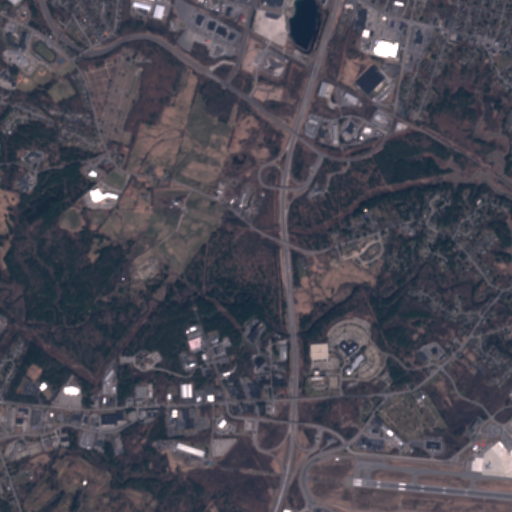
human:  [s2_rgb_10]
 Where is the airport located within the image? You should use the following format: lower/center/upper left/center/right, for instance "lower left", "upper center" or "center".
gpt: The airport is located in the lower right of the image.
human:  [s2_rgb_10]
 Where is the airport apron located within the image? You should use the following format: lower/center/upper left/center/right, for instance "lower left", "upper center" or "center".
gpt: The airport apron is located in the lower right of the image.
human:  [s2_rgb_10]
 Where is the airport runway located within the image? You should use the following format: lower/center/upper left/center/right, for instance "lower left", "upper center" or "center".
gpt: The airport runway is located in the lower right of the image.
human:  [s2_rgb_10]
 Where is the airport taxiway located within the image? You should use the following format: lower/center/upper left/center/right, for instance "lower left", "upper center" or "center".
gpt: The airport taxiway is located in the lower right of the image.
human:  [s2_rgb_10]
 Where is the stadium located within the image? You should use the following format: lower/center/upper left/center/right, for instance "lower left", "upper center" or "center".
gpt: The stadium is located in the upper left of the image.
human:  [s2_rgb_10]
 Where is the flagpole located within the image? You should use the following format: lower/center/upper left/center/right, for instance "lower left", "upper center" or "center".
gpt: The flagpole is located in the center right of the image.
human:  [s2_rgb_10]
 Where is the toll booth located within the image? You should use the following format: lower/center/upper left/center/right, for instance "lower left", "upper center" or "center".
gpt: The toll booth is located in the lower center of the image.
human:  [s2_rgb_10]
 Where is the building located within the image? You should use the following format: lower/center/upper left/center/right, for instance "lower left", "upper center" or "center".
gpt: There is no building in the image.